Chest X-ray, PA view. Patient: 49 years old, sex M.
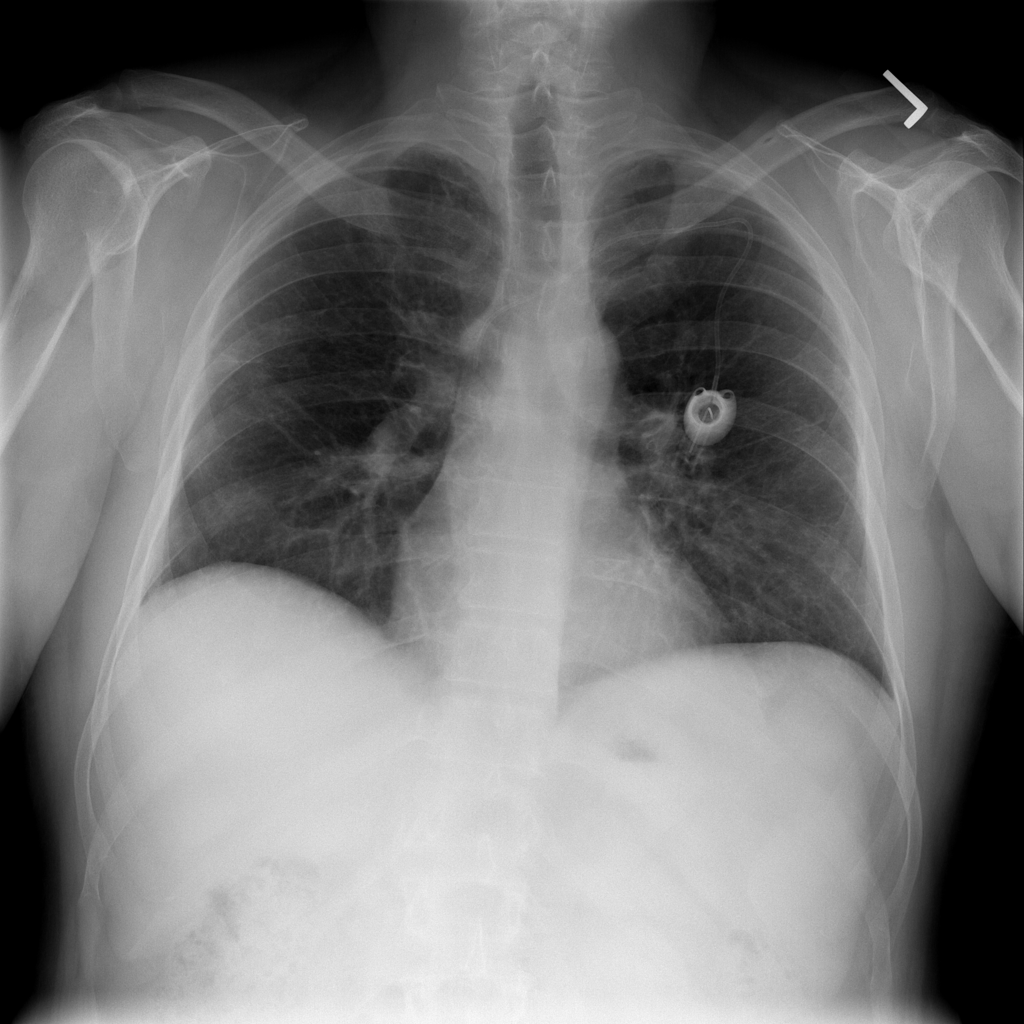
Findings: No Finding